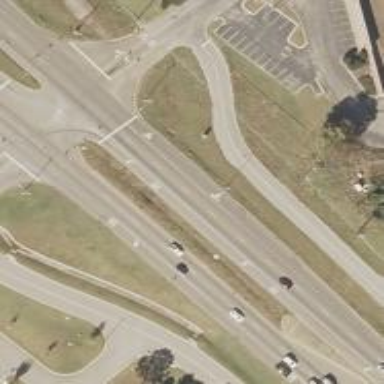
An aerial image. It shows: Trunk highway.